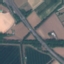
Land use / land cover class: Highway